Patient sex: M
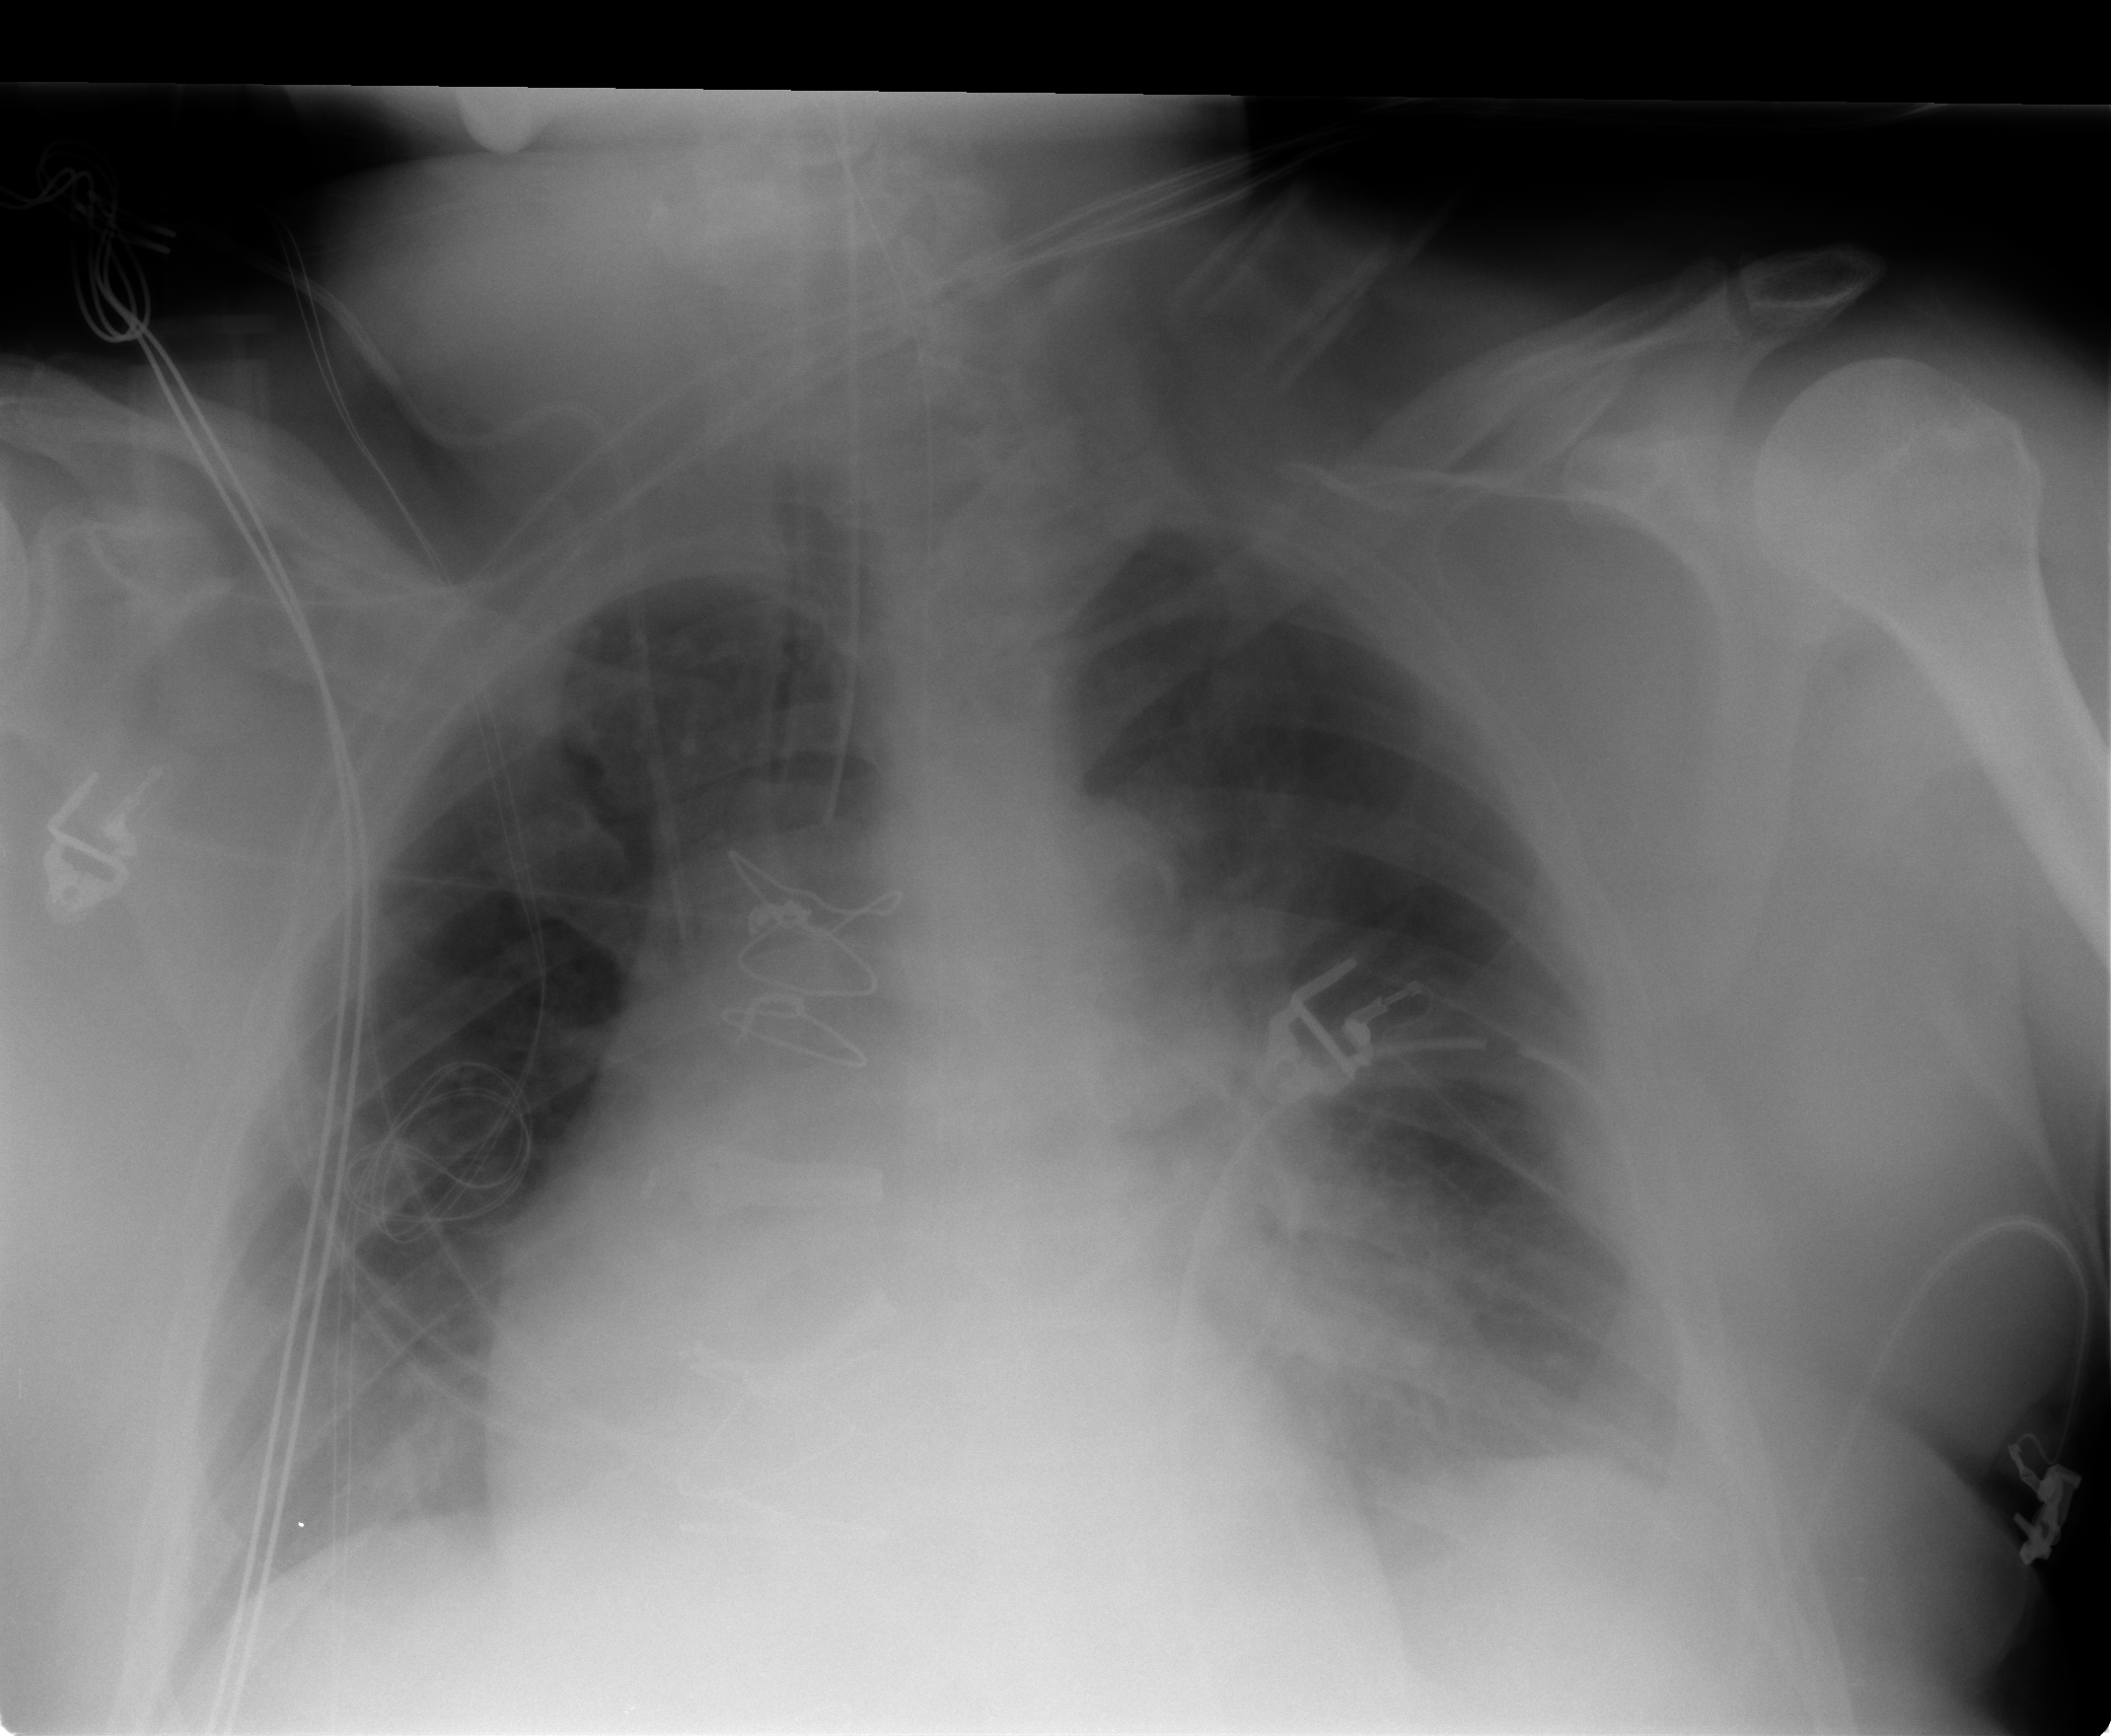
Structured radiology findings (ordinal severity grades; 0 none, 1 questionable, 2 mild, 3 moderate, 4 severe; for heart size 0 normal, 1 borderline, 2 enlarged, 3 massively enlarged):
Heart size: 2
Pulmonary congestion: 2
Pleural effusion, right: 0
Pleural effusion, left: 2
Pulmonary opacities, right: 0
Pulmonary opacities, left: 2
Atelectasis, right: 2
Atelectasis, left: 2